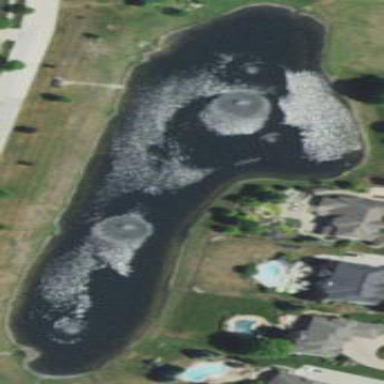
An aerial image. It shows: Pond surrounded by natural water.